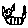
Label: cat